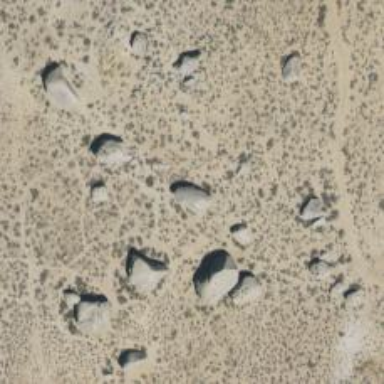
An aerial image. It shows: Boulder suitable for climbing.